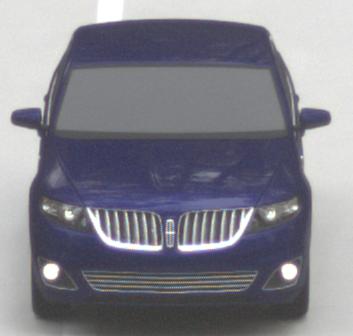
Make: Lincoln
Model: MKS
Detailed model: -
Model produced from: 2008
Model produced until: 2011
Doors: 4
Color: blue
Road condition: dry road
Daytime: morning or afternoon
Contrast: low contrast